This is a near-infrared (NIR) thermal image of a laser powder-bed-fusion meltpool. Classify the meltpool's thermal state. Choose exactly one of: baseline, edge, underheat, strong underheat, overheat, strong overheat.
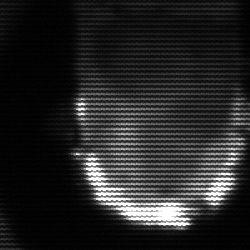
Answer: baseline